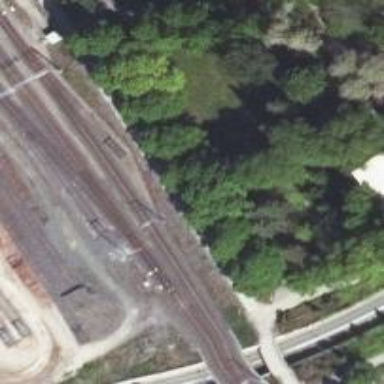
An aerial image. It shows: Railway track with continuous electrified contact lines.